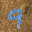
Label: 9